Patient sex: M
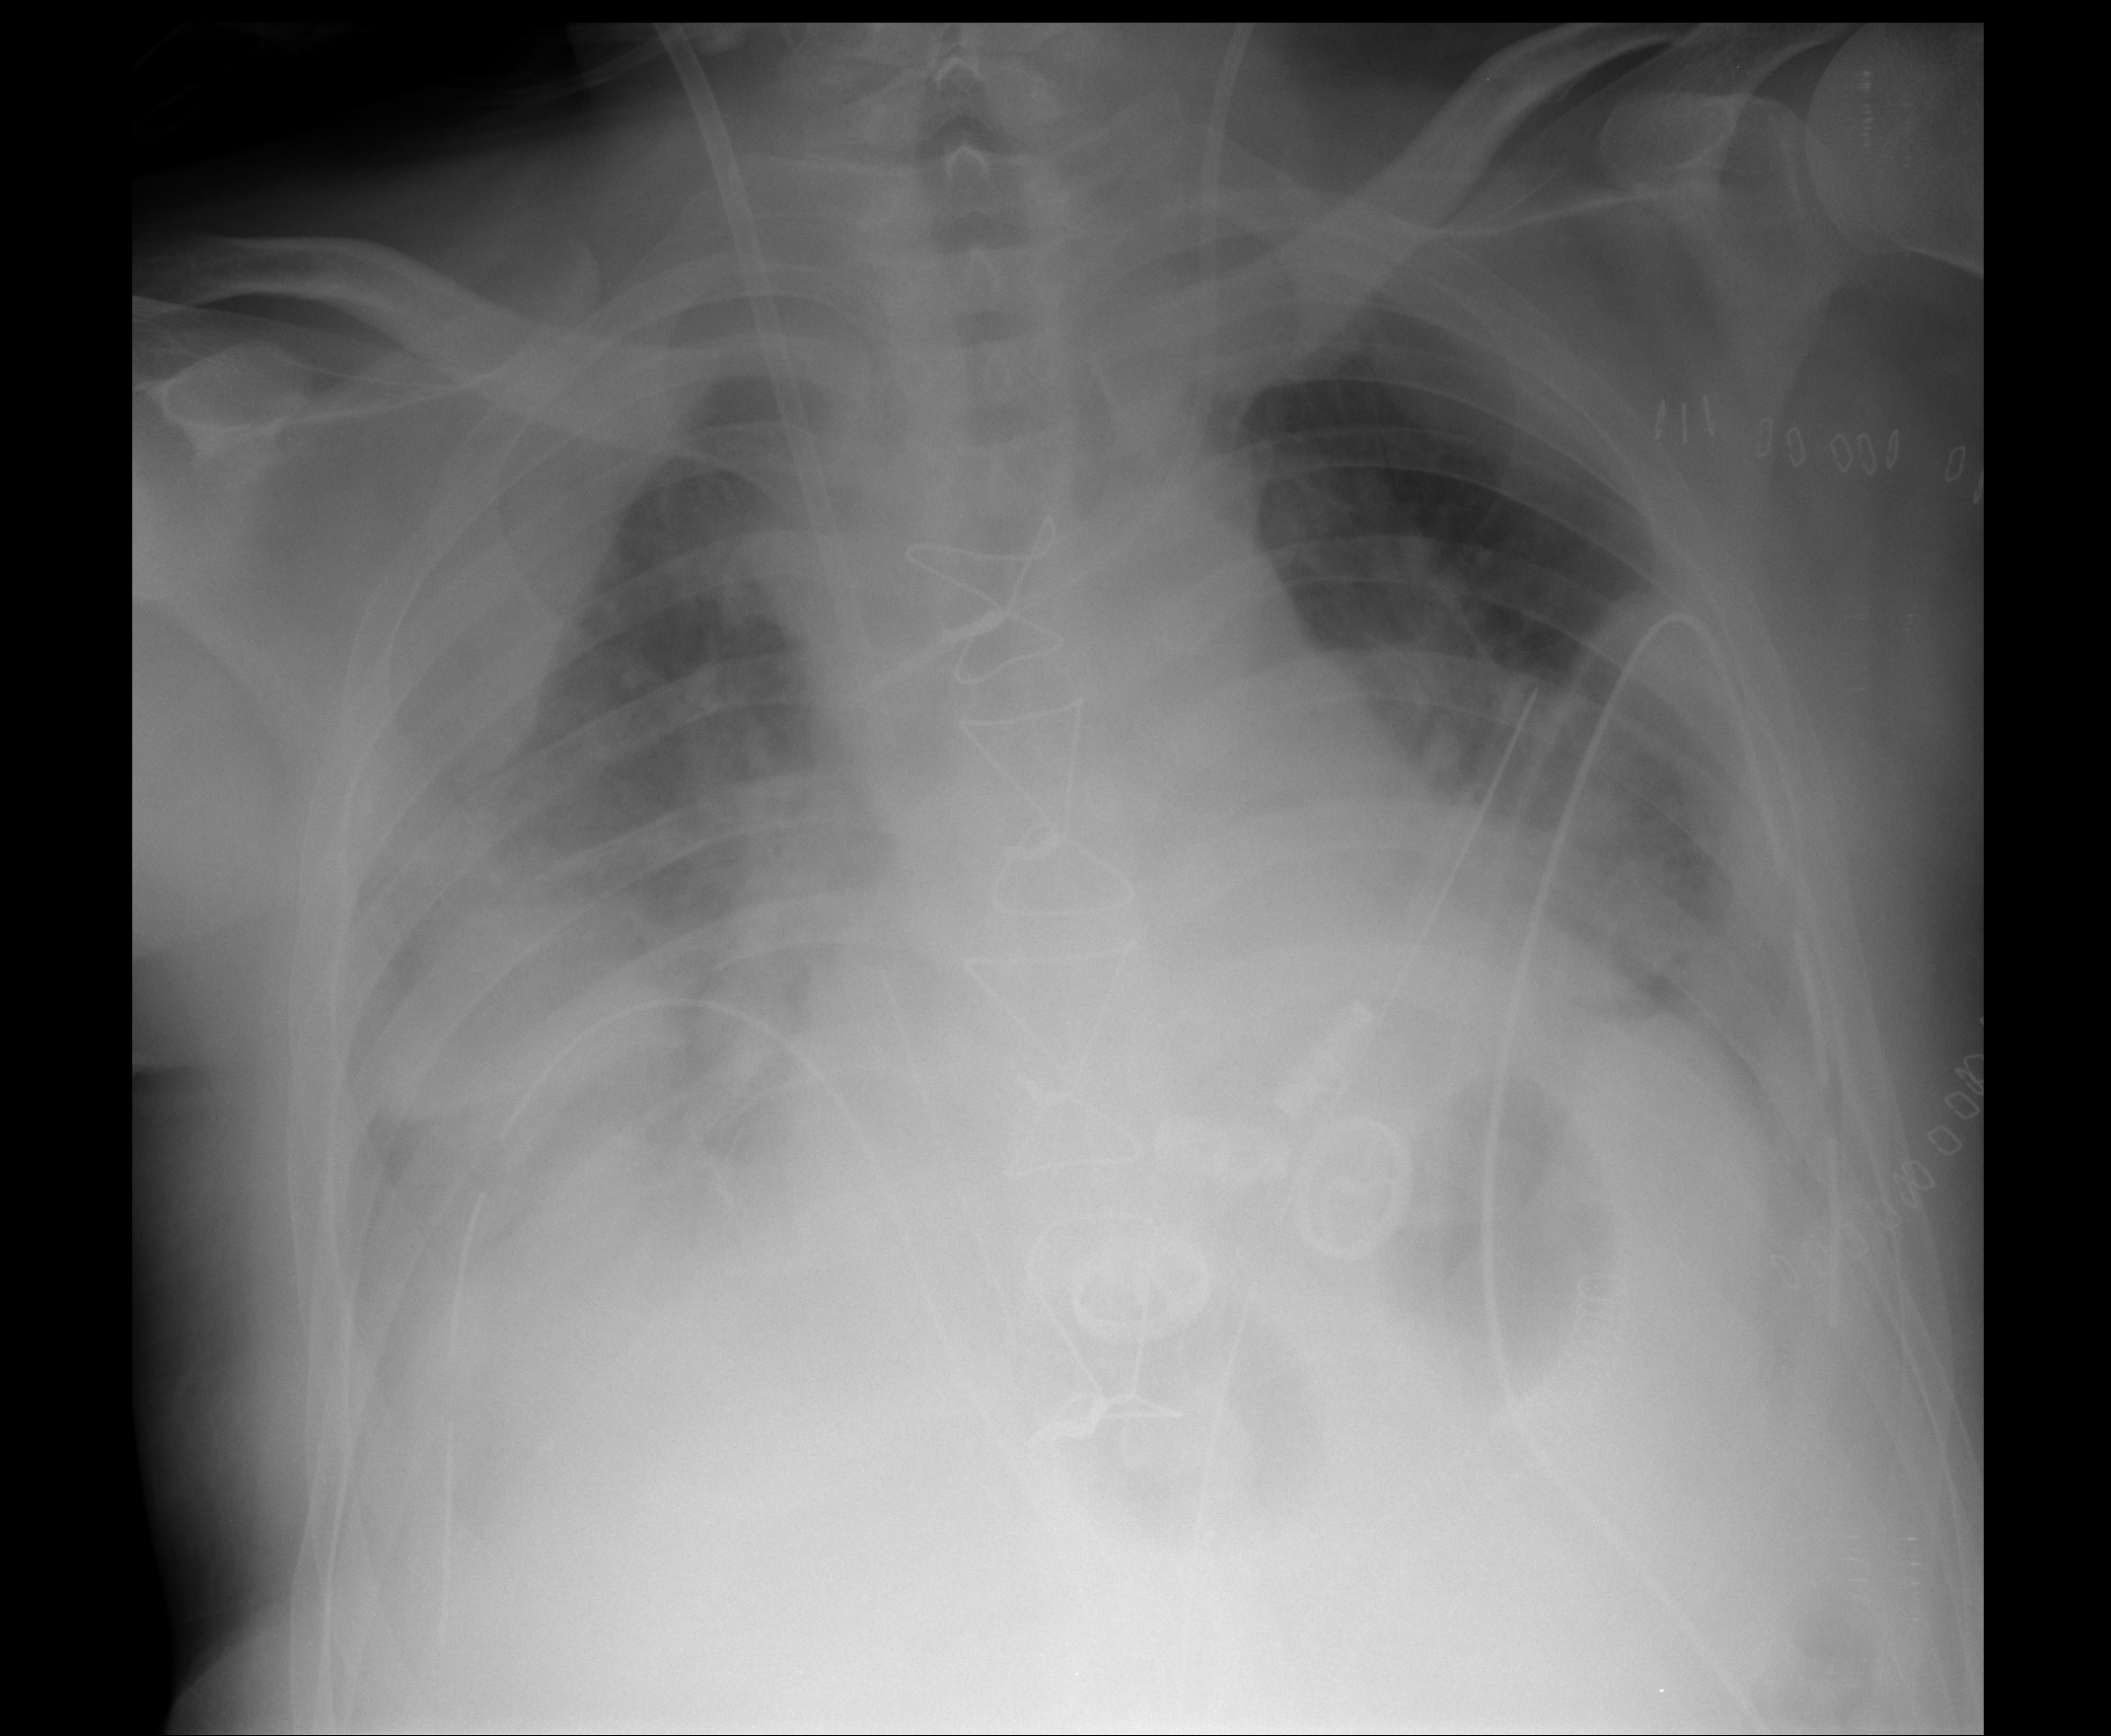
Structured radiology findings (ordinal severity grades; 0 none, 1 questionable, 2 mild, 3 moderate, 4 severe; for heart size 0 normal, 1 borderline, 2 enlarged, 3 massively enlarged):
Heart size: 2
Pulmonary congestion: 2
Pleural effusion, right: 3
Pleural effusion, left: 2
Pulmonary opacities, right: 3
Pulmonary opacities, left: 0
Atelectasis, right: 2
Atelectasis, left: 2